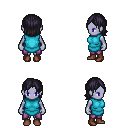
a pixel art fantasy rpg character, female body template, dark elf, purple skin, teal tunic, magenta pants, raven long bangs hairstyle, brown shoes, four views (front, back, left, right), 2x2 character sprite sheet, small pixel art, hard edges, no anti-aliasing